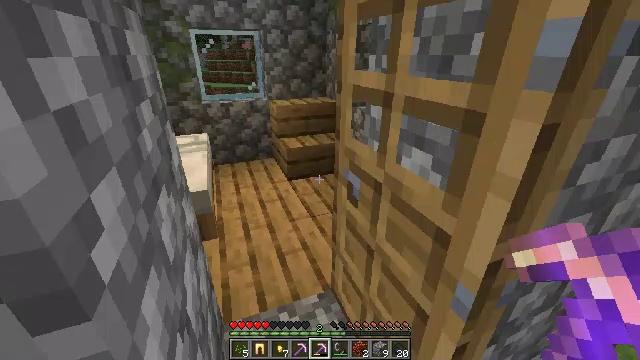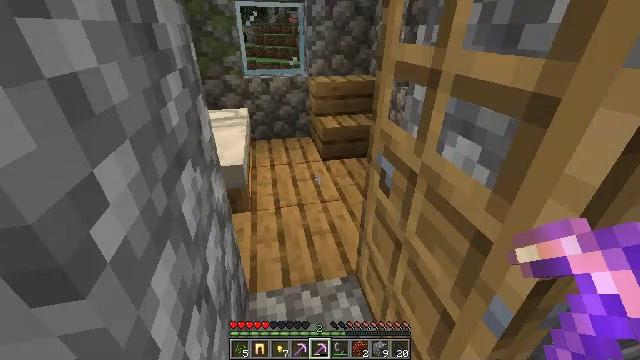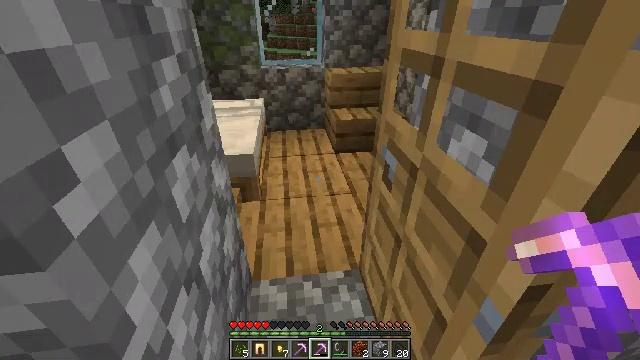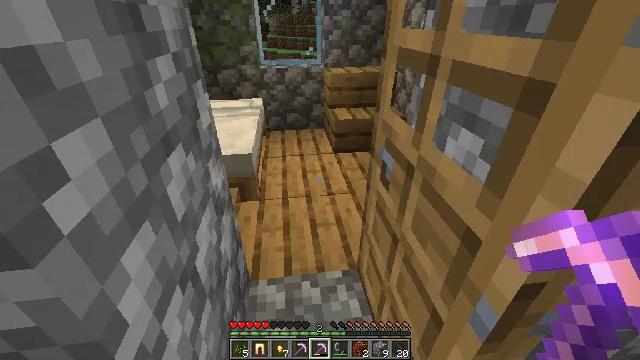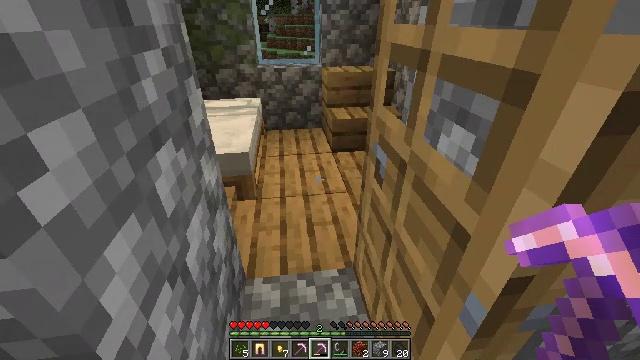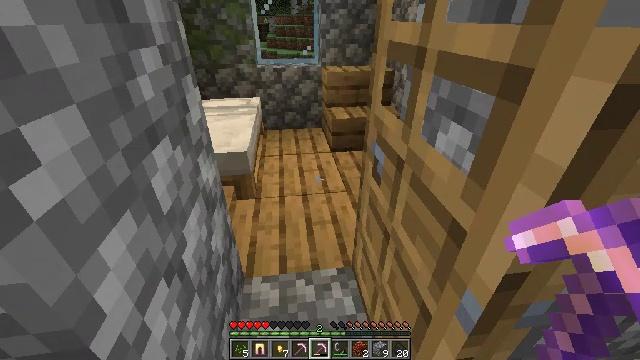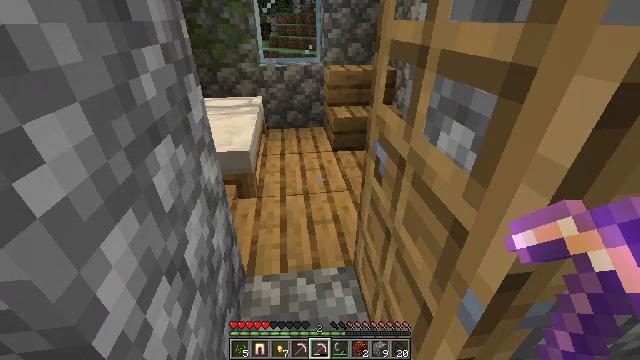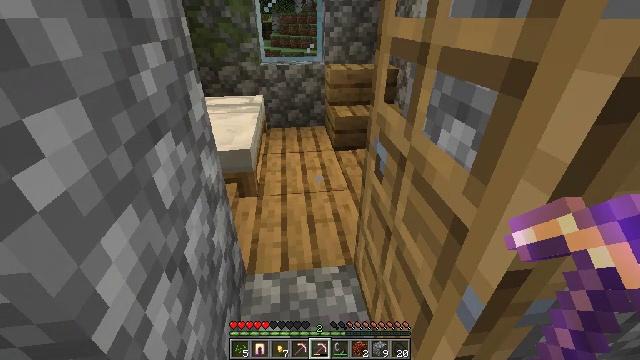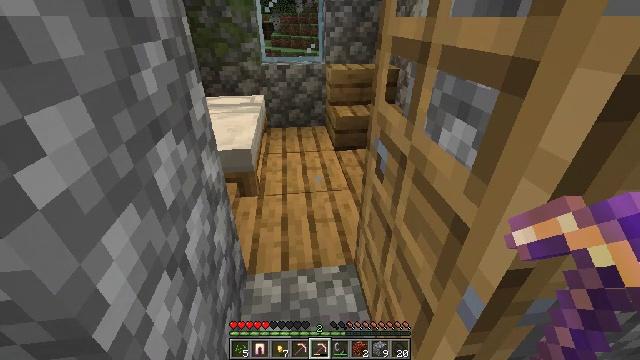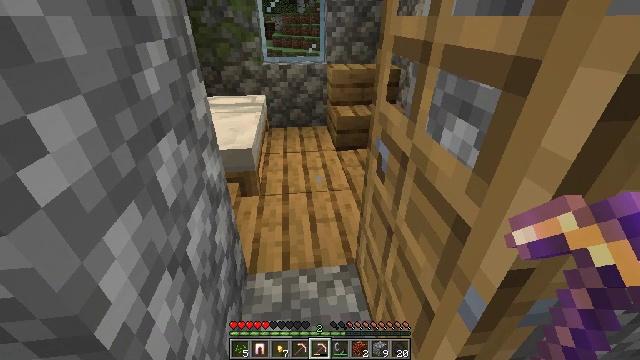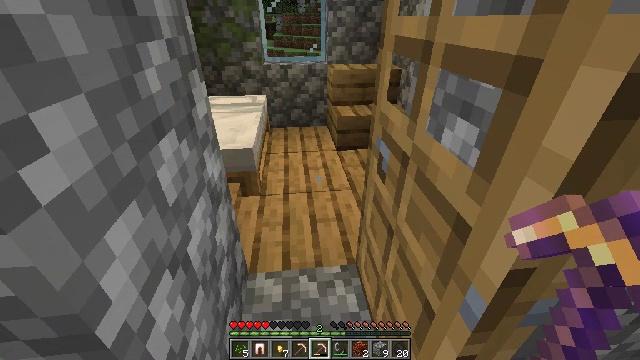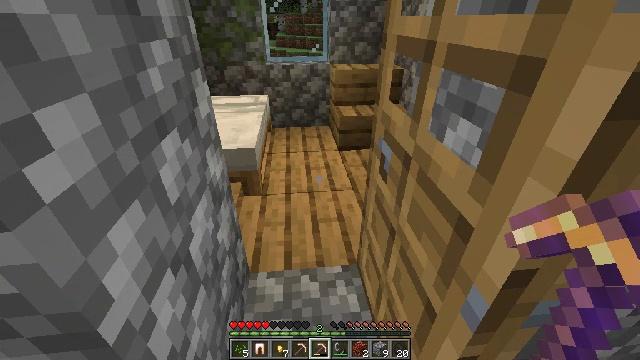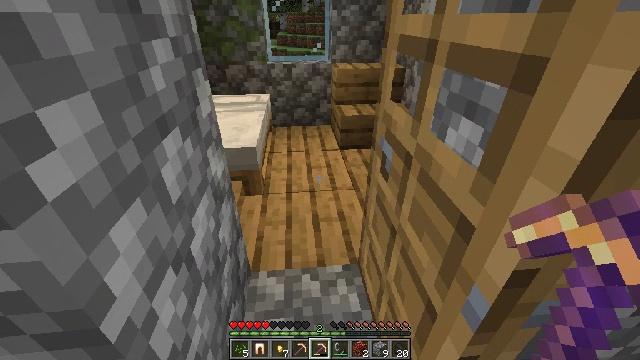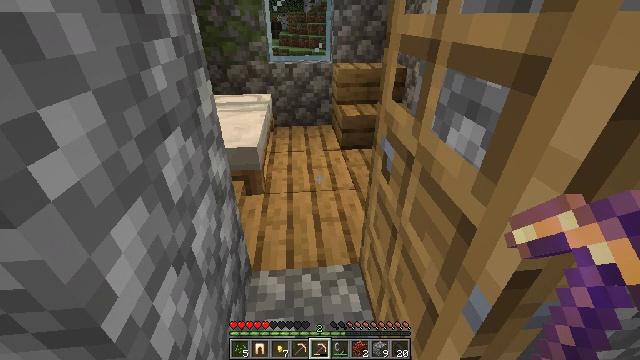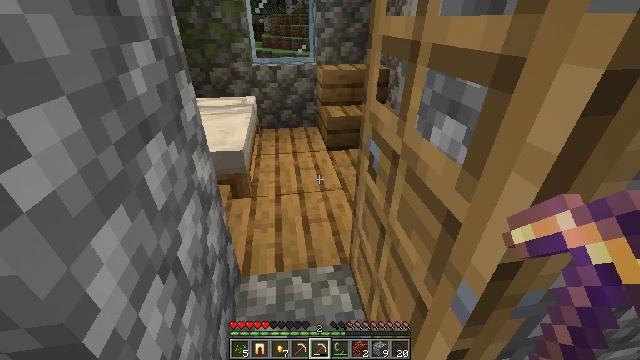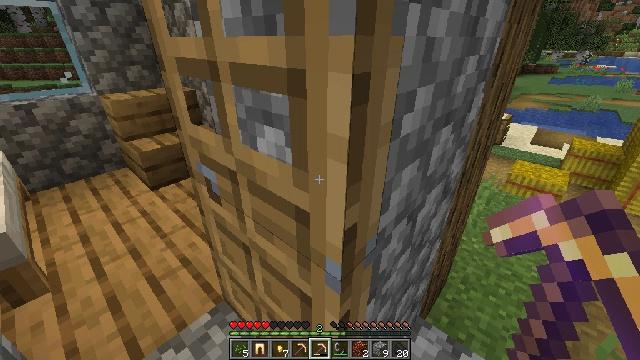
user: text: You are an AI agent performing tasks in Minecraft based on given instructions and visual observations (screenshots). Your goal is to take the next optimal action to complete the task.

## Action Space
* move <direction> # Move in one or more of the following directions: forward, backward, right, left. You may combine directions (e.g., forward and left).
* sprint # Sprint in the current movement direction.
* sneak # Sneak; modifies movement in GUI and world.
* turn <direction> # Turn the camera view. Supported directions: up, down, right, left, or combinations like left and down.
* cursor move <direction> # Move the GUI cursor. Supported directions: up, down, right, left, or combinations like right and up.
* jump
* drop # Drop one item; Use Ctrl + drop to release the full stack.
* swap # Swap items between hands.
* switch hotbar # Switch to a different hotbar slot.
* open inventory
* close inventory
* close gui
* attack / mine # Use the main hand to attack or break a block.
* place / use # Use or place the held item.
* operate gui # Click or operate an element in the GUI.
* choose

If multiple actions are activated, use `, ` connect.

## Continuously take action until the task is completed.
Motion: motion action
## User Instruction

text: Pick up the white bed by breaking it.
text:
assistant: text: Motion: move forward, turn left and down
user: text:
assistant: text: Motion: move forward, turn left and down
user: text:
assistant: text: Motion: no_op
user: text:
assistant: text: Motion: no_op
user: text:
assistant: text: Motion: no_op
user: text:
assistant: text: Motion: no_op
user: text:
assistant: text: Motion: no_op
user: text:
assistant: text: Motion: no_op
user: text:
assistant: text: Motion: no_op
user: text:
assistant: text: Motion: no_op
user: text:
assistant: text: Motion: no_op
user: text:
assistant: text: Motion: no_op
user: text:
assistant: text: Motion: no_op
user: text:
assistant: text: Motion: turn right
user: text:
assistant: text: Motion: turn right and up
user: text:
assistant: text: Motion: turn right and up
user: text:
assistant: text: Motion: turn right and up
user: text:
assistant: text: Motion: move forward, turn right
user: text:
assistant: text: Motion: move forward
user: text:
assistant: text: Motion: move forward
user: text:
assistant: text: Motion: move forward
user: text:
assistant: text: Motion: move forward, turn right and up
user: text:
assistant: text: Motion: move forward, turn right
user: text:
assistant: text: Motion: move forward, turn right
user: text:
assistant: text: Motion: move forward, turn right
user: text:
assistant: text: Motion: move forward, turn right
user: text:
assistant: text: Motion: move forward, turn right
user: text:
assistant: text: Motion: move forward, turn right
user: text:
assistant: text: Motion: move forward, turn right
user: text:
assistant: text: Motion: move forward, turn right